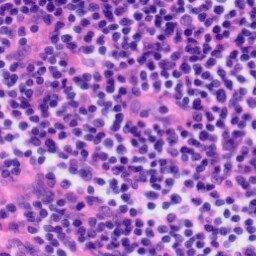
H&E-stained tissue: Tonsil